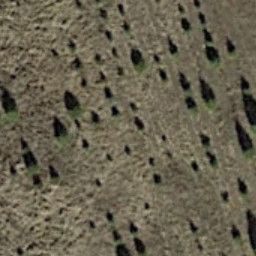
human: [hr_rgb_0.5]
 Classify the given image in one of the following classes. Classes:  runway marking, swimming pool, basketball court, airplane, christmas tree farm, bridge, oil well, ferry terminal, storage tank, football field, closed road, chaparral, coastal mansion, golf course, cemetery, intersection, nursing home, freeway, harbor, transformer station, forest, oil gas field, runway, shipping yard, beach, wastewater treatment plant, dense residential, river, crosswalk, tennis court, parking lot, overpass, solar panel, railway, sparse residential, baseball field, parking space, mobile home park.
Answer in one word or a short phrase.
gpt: christmas tree farm